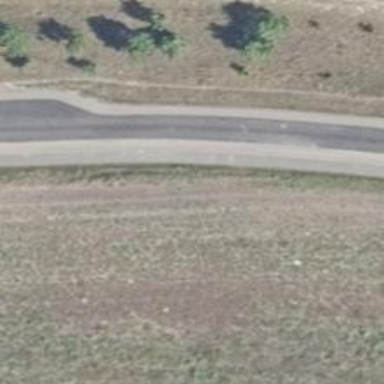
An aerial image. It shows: Asphalt cycleway.